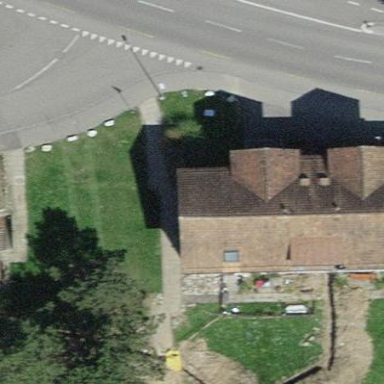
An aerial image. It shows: Semi-detached house.